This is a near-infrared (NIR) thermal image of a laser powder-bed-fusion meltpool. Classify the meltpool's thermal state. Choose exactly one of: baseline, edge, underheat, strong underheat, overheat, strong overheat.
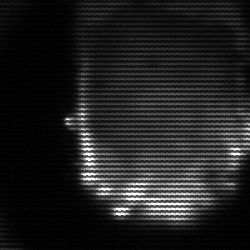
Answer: baseline